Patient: sex M, age 34
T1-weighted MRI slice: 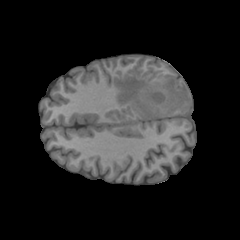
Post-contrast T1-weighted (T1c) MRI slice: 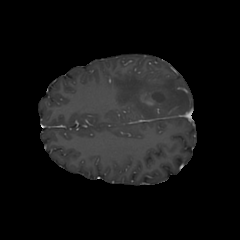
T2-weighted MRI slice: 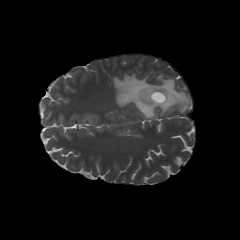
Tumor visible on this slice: yes
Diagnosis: Astrocytoma, IDH-mutant
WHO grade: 3